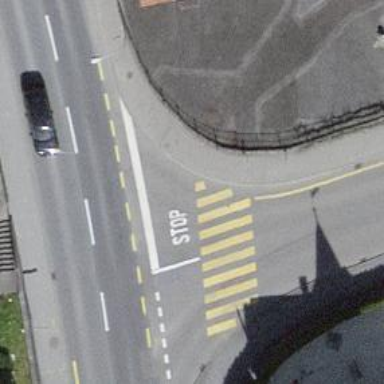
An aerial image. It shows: Footway with zebra crossing.